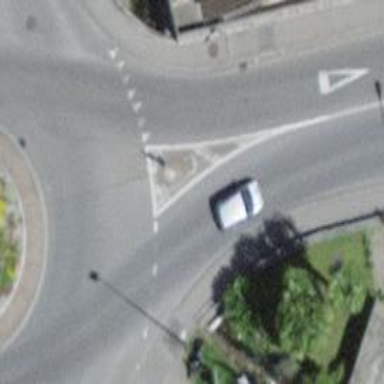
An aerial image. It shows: Road with "give way" sign.